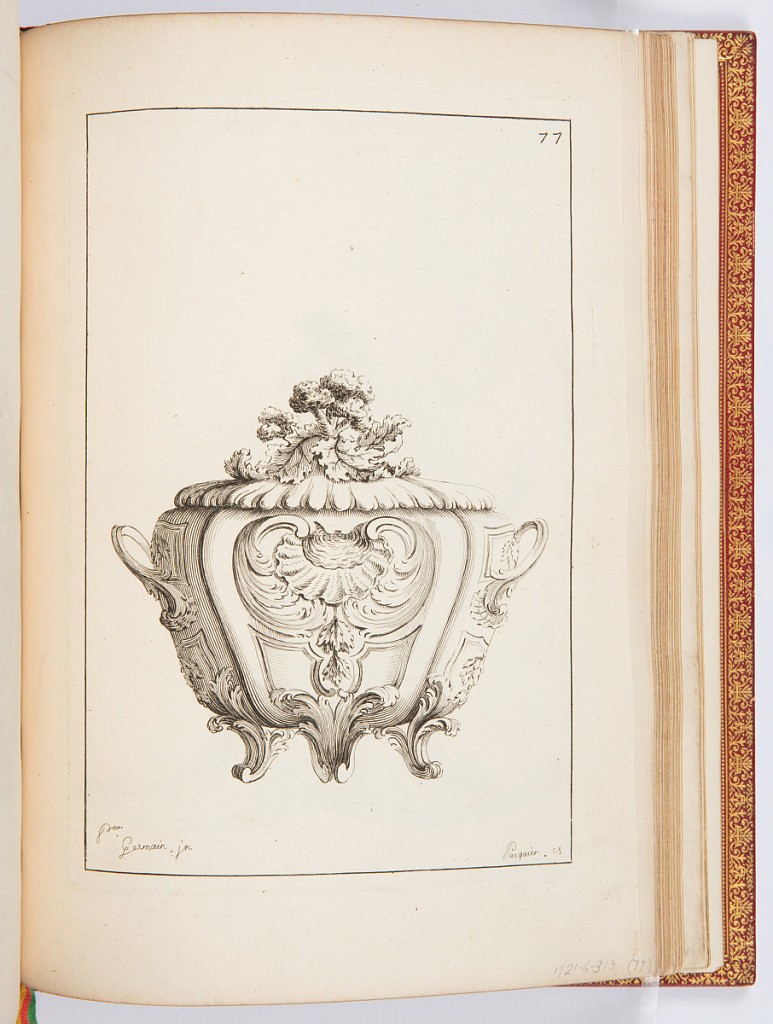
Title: Pot à Oille
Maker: Pierre Germain, French, 1703 - 1783
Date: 1748
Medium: Etching on laid paper
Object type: Print
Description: Design for a soup tureen with a vegetal finial, gadrooning, scalloping, and rinceaux. The plate is signed and numbered.